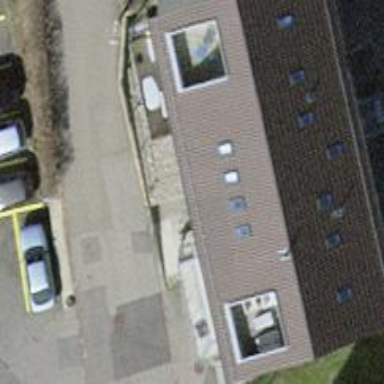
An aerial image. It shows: Commercial building with gabled roof.